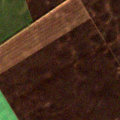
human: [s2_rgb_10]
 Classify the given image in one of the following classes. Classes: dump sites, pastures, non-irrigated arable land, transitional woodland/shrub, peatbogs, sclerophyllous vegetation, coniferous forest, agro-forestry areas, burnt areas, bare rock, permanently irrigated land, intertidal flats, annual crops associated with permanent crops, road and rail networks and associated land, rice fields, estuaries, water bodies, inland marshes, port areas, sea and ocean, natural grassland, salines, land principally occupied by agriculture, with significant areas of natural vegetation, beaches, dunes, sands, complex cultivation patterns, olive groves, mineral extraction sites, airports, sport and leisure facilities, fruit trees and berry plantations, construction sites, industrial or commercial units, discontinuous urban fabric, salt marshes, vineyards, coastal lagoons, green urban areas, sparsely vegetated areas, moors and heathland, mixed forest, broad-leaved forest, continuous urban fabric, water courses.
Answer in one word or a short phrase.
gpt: non-irrigated arable land